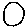
Label: circle